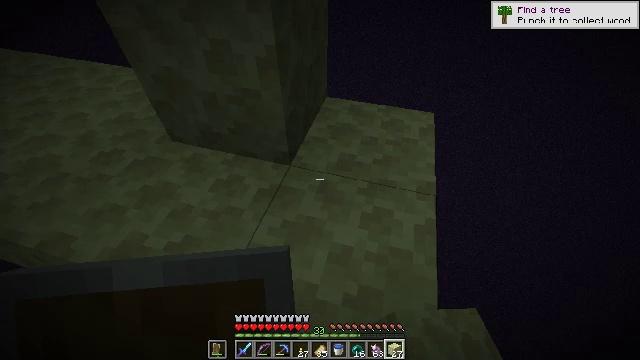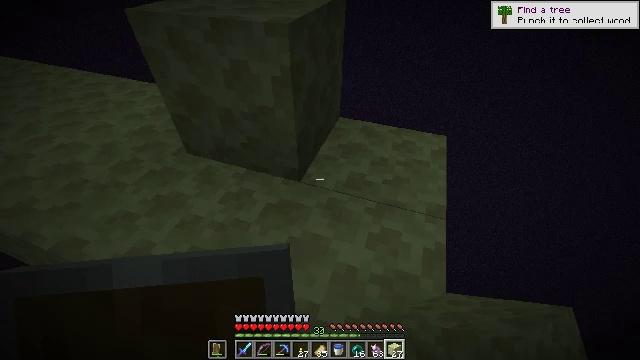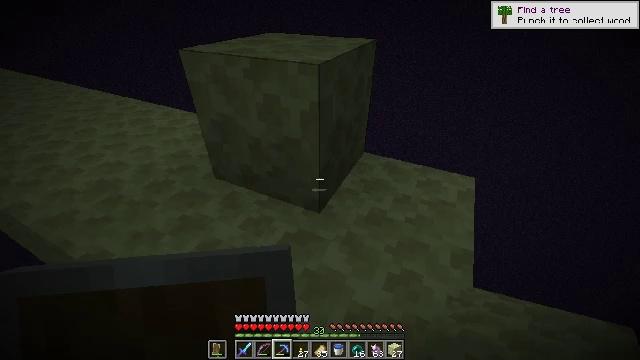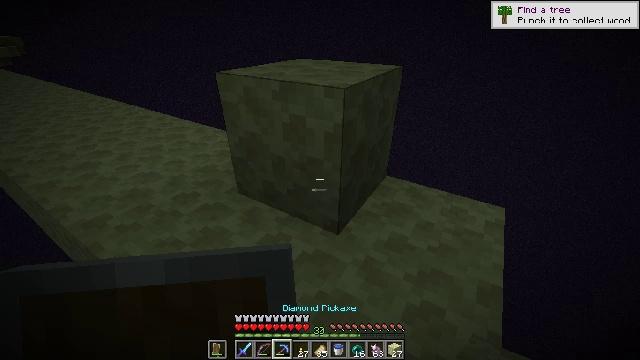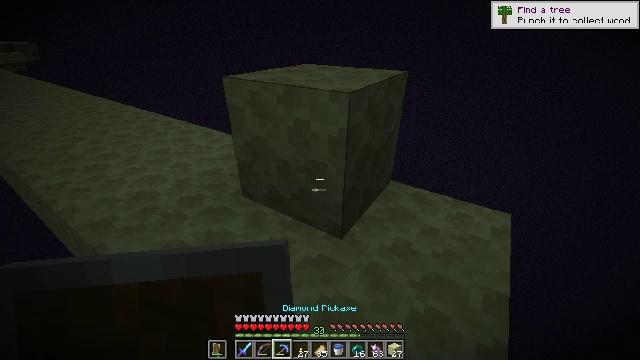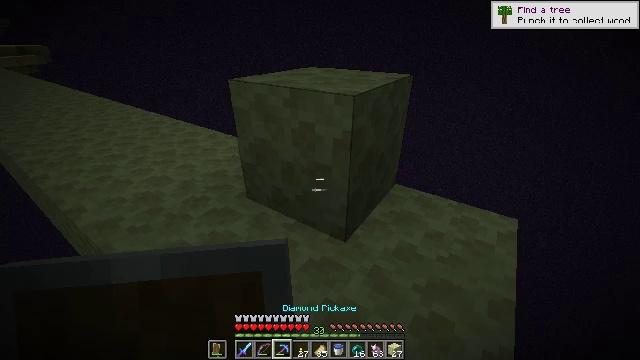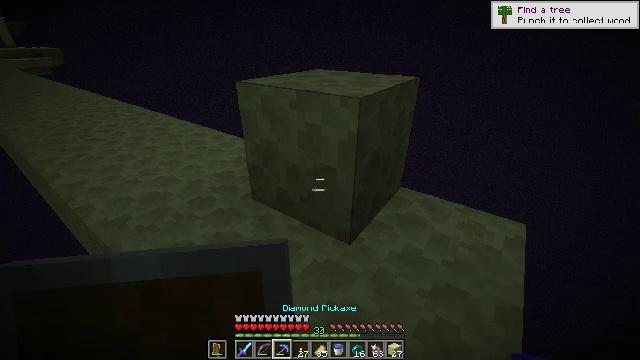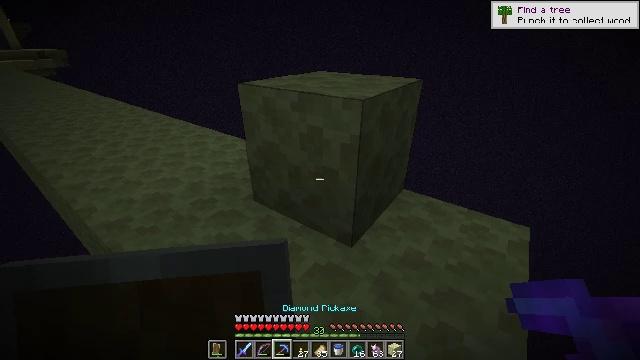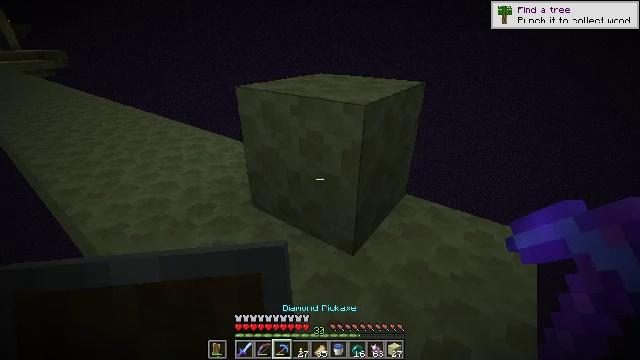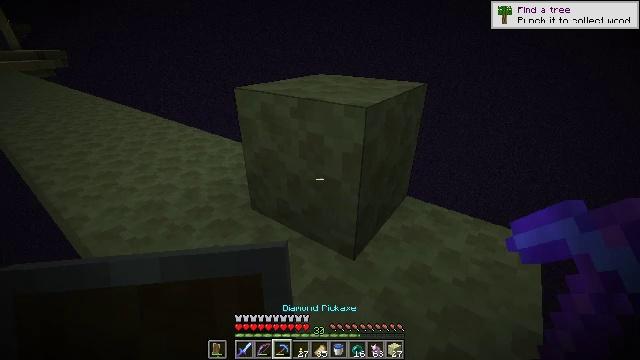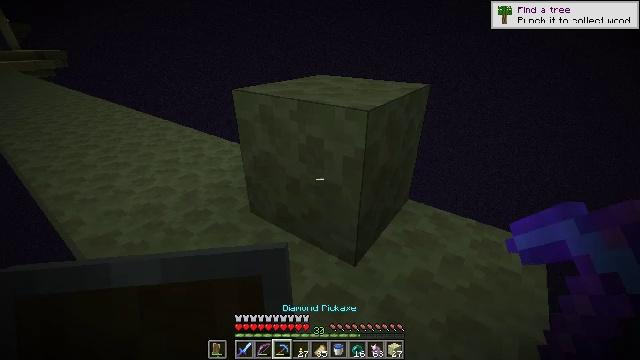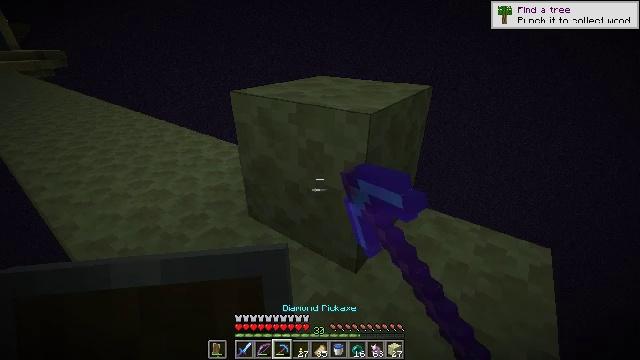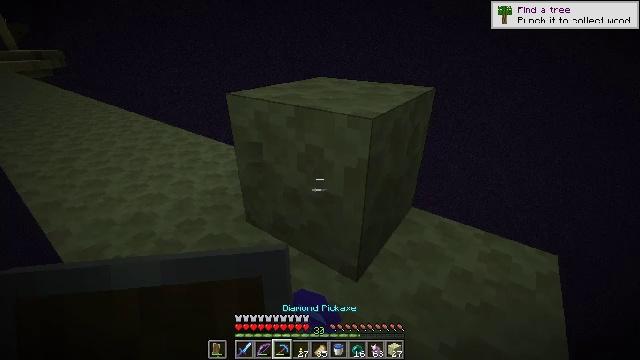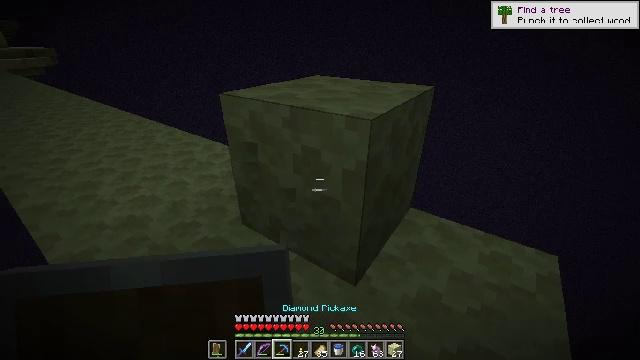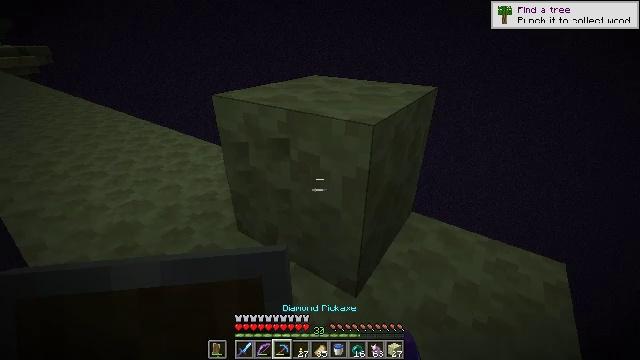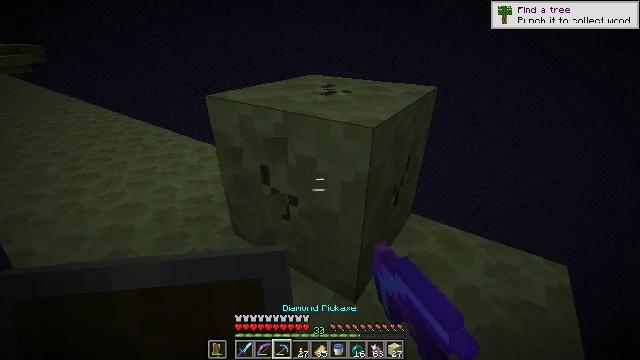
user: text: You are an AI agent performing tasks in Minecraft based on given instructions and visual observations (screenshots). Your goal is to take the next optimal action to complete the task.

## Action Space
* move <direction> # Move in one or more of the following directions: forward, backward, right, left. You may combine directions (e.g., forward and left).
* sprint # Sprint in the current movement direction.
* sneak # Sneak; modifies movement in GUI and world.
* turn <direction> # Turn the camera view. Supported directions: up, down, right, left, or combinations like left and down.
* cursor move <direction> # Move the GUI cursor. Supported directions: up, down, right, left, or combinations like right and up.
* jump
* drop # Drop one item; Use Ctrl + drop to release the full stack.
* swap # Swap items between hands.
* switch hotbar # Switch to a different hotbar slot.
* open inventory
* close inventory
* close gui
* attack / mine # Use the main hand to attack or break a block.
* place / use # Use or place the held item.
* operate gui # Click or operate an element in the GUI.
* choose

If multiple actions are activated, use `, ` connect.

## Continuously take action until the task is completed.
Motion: motion action
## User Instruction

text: Collect end stone for your base.
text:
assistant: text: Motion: sneak, turn left and up
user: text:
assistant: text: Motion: sneak, turn left and up, switch to hotbar 3
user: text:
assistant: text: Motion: sneak, turn left and up, switch to hotbar 3
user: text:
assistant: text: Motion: sneak, turn left and up, switch to hotbar 3
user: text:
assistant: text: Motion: sneak, turn left
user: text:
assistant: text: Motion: sneak, turn left
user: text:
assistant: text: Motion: move forward, sneak
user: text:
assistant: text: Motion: move forward, sneak
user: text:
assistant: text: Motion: move forward, sneak
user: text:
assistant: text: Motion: move forward, sneak, attack / mine
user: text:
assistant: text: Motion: move forward, sneak, attack / mine
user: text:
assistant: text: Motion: move forward, sneak, attack / mine
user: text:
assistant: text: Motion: move forward, sneak, attack / mine
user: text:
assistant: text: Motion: move forward, sneak, attack / mine
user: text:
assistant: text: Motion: move forward, sneak, attack / mine
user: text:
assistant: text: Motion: move forward, sneak, attack / mine
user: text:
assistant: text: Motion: move forward, sneak, attack / mine
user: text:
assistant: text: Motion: move forward, sneak, attack / mine
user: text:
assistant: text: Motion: move forward, sneak, attack / mine
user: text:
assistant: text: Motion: move forward, sneak, attack / mine
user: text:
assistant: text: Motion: move forward, sneak, attack / mine
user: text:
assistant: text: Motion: move forward, sneak, attack / mine
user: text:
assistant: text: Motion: move forward, sneak, attack / mine
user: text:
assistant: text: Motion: sneak